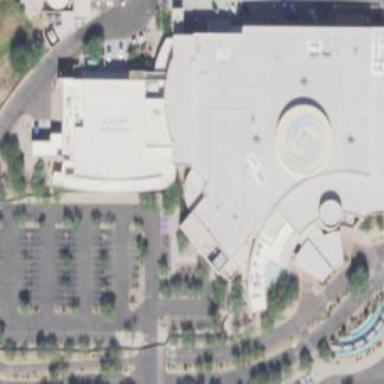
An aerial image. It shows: Building that serves as casino.